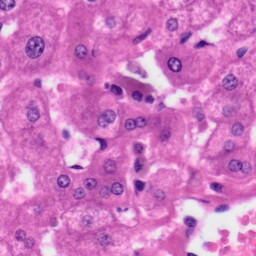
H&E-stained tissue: Liver